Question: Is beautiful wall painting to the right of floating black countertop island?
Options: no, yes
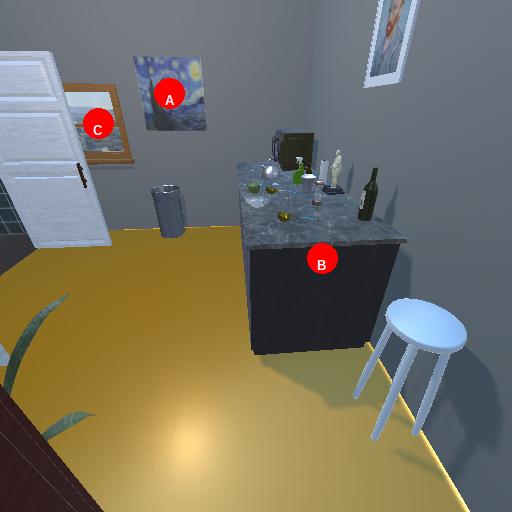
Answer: no